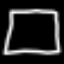
Label: square